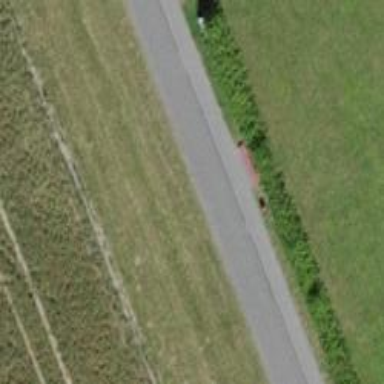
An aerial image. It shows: Red bench.